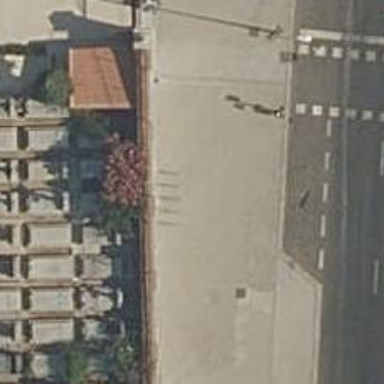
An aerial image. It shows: Bicycle parking area with stands.